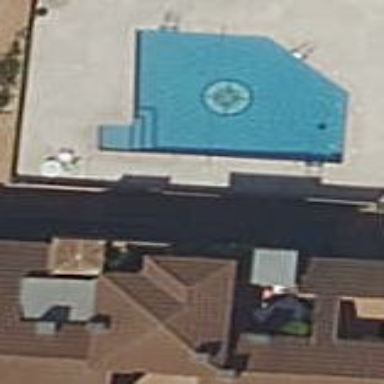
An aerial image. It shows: Swimming pool located in leisure land.